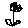
Label: flower